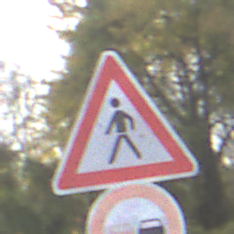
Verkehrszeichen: FussgaengerRechts
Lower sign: Ueberholverbot
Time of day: MorningAfternoon
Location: Outdoor (Urban)
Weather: PartlyCloudy
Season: NotSpecified
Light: Natural